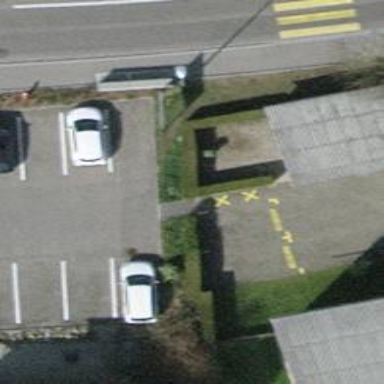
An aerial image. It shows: Road serving as parking aisle.